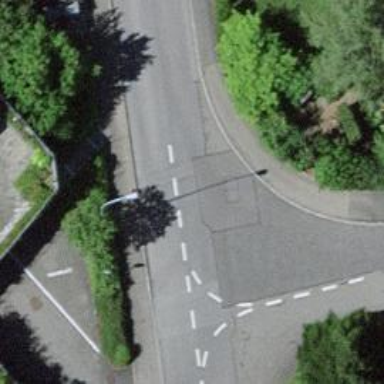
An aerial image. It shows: Kerb serving as barrier.